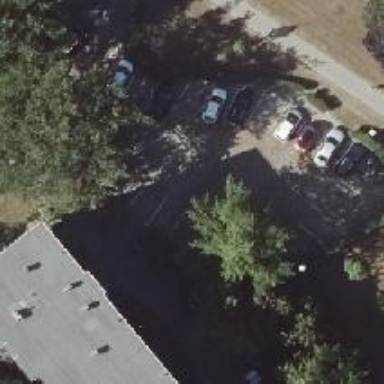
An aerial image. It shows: Parking aisle designated as service road.